Question: Alright, so I feel like this should be a pretty simple problem, but I'm already struggling with it. Which is bad since I have a test next week and I barely understand half the stuff we need to know. that, however, is besides the point. What I need to do is write a function that takes in an Excel file and a Header (which will be a string we input). It then finds the Header in the file and sorts it (in alphabetical order if the column consists of characters or ascending if it has numbers).
Input:

Test Case:
'''
scores = sortByHeader(x, 'Opponent');
scores => 'Opponent' 'Tech Points' 'Opponent Points'
'Clemson' [ 30] [ 27]
'Clemson' [ 39] [ 34]
'Duke' [ 49] [ 10]
'Florida State' [ 49] [ 44]
'Georgia' [ 24] [ 30]
'Iowa' [ 14] [ 24]
'Jacksonville State' [ 37] [ 17]
'Miami' [ 17] [ 33]
'Mississippi State' [ 42] [ 31]
'North Carolina' [ 24] [ 7]
'Vanderbilt' [ 56] [ 31]
'Virginia' [ 34] [ 9]
'Virginia Tech' [ 28] [ 23]
'Wake Forest' [ 30] [ 27]
'''
I am mostly having trouble figuring out how to identify the header in the problem. So far I Have:
'''
function[scores] = sortByHeader(File, Name)
[num, txt, raw] = xlsread(File); %// Reads in the file
%// Gives me the dimensions of the file
[r,c] = size(raw);
%// I want to look through all of the columns until I find the header I need
for i = 1:c
%// I'm attempting to search through the file here
if strcmp(raw(1, i), Name)
%// Here's my issue. When it finds the name, I am not sure what to do with it then
Name_Column = 1;
end
%// I tried to mask it, but this doesn't actually work.
raw(Name_Column) = raw;
%// How I plan to sort everything once I find it. Though I believe I need to adjust this slightly to solely account for the 'Name' Column.
scores = sort(raw, 'ascend');
'''
I mostly need tips at this point. I should probably work on figuring this stuff out on my own, but that's easier said than done. Note: The headers will not always be in the same place and there can be any number of rows or columns.
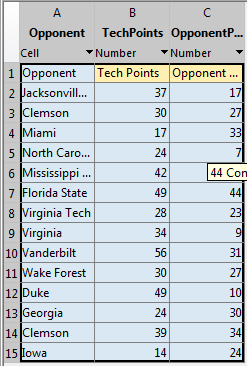
Answer: Conveniently, the headers will always be in the first row of the variable 'raw' as you have defined above.
'''
headerMatch = strcmp(raw, Name);
whichColumn = find(headerMatch(1,:));
'''
This will return a logical array headerMatch with a 1 in the location of a match to your string, Name, and whichColumn will return the column number, since we're only looking in the first row.
Then it's a matter of pulling out the column you identified with those commands and sorting it, which is where you struggled before. There are a couple of ways to address cell arrays and it can seem inconsistent, but it comes down to what you want as the output. If you want a cell array that is a sub-section of your current array back, use parenthesis like you use for matrix addressing. If you are trying to get at the values inside the cells that you are addressing, use curly braces. See the difference in how you pull out a cell array of strings or the values to make a vector in the two sort calls below. The sort command is a little different for a cell array of strings vs a vector of numbers so that's why there are two different calls with two different argument formats. Just have to check which one you're dealing with first, then pass to the appropriate sort function.
'''
if ischar(raw{2, whichColumn}) % ischar checks if the first cell we want to sort has numbers or letters in it
sortedColumn = sort(raw(2:end, whichColumn)); % Sort a cell array of strings
else
sortedColumn = sort(vertcat(raw{2:end, whichColumn}), 'ascend'); % Sort a vector of numbers
end
'''
Edit: To return the entirety of the spreadsheet data (without headers) sorted by a given column, specified by the header name, pull out the column index as above (the whichColumn variable). Then use the 'sortrows' command to sort the cell array of spreadsheet data by that column.
'''
sortedMatrix = sortrows(raw(2:end, :), whichColumn);
'''